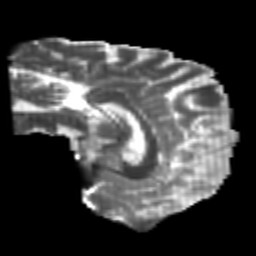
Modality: T2w
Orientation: sagittal
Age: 24
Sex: male
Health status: healthy
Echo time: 0.074 s